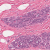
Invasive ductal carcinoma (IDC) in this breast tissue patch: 0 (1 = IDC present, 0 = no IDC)